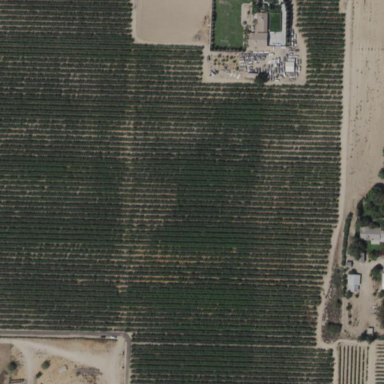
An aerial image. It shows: Vineyard where grapes are grown.